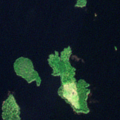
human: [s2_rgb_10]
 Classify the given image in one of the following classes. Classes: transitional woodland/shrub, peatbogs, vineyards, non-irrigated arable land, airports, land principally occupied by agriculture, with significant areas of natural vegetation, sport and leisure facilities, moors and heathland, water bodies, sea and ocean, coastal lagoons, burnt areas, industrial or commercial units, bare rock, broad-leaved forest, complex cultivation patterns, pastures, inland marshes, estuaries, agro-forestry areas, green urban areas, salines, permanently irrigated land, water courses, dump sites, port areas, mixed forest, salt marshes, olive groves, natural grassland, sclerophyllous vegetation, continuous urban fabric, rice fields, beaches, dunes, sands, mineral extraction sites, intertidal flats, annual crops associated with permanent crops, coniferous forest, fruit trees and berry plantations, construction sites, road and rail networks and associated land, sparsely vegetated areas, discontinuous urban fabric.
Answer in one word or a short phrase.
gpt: water bodies